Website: macys
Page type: delivery-shipping
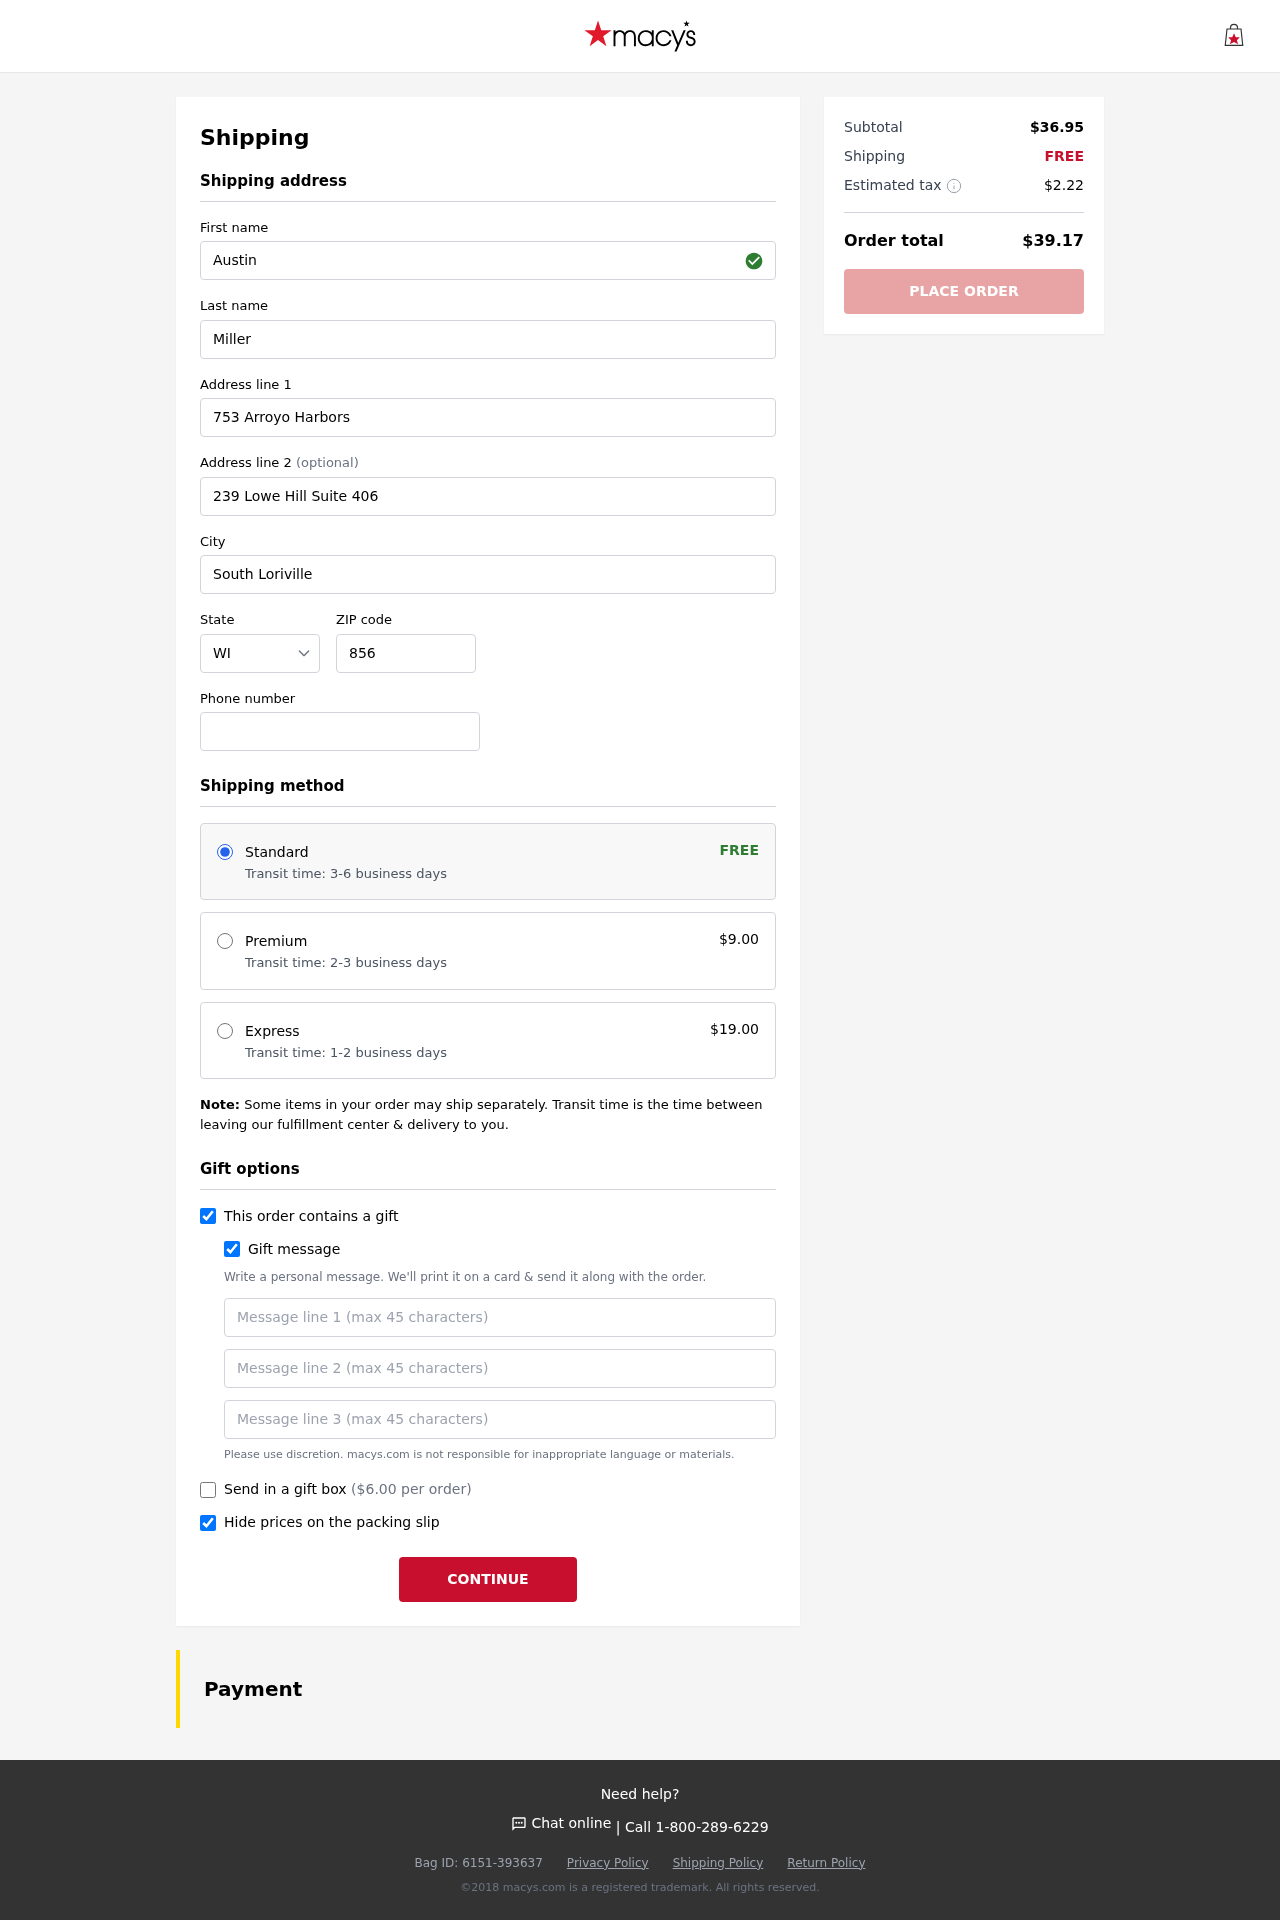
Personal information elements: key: PII_STATE_ABBR
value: WI
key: PII_FIRSTNAME
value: Austin
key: PII_LASTNAME
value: Miller
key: PII_STREET
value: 753 Arroyo Harbors
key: PII_STREET2
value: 239 Lowe Hill Suite 406
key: PII_CITY
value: South Loriville
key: PII_POSTCODE
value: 85643
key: PII_PHONE
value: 3213265202
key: PII_GIFT_MESSAGE
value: Hey Samuel, I know you've been on the hunt for a cozy update for your space, so I thought this would be a perfect addition to your bedroom. Hope it brings you a little extra comfort and style! Enjoy!  Austin
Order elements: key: ORDER_SHIPPING_STANDARD
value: Transit time: 3-6 business days
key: ORDER_SHIPPING_COST
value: FREE
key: ORDER_SHIPPING_PREMIUM
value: Transit time: 2-3 business days
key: ORDER_SHIPPING_PREMIUM_PRICE
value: $9.00
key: ORDER_SHIPPING_EXPRESS
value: Transit time: 1-2 business days
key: ORDER_SHIPPING_EXPRESS_PRICE
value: $19.00
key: ORDER_GIFT_BOX_PRICE
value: ($6.00 per order)
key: ORDER_SUBTOTAL
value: $36.95
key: ORDER_SHIPPING_COST2
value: FREE
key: ORDER_TAX
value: $2.22
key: ORDER_TOTAL
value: $39.17